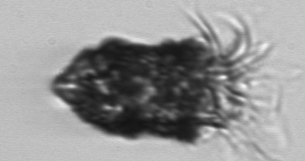
Label: Tintinnopsis